Question: I'd like to use to decorate the integrand of a multiple integral so that it can be called by function as a . Ideally, the decorator should allow for an arbitrary number of variables, and an arbitrary number of additional parameters from the Nquad's argument. This is built off an excellent <URL>, but extended to the case of multiple variables and parameters.
As an example, suppose the following multiple integral with N variables and K parameters:

The following code works, but only for two variables and two parameters (N=2,K=2). It does not work for the more general case. This is because some of the arguments in the decorator are manually enumerated (xx[0],xx[1],xx[2],xx[3] inside the function). The decorator would have to be edited for every different number of variables or parameters. I'd like to avoid that, if possible. Note that the function itself takes advantage of Numpy objects and methods and so does not have this problem.
'''
import numpy as np
import scipy.integrate as si
import numba
from numba import cfunc,carray
from numba.types import intc, CPointer, float64
from scipy import LowLevelCallable
def jit_integrand_function(integrand_function):
jitted_function = numba.jit(integrand_function, nopython=True)
@cfunc(float64(intc, CPointer(float64)))
def wrapped(n, xx):
return jitted_function(xx[0], xx[1], xx[2], xx[3])
#xx = carray(xx,len(xx))
#return jitted_function(xx)
return LowLevelCallable(wrapped.ctypes)
@jit_integrand_function
def integrand(*args):
d = np.array([args])
return -np.exp(d.prod())
#Two variable, two parameter example
parms = np.array([2,3])
print si.nquad(integrand,[[0,1],[0,1]],parms)
'''
The ideal code would use just one decorator on the function to also run:
'''
#Three variable, three parameter example
parms2 = np.array([1,2,3])
print si.nquad(integrand,[[0,1],[0,1],[0,1]],parms2)
'''
The Numba <URL> attempt to implement this is in the two commented-out lines of code.
Help would be appreciated. Indeed, one of the Numba developers <URL> that SciPy integration was one of the reasons Numba was written, but that documentation and examples in this area are lacking.
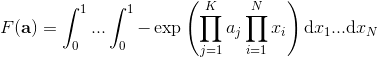
Answer: The following code works:
'''
import numpy as np
import scipy.integrate as si
import numba
from numba import cfunc,carray
from numba.types import intc, CPointer, float64
from scipy import LowLevelCallable
def jit_integrand_function(integrand_function):
jitted_function = numba.jit(integrand_function, nopython=True)
@cfunc(float64(intc, CPointer(float64)))
def wrapped(n, xx):
values = carray(xx,n)
return jitted_function(values)
return LowLevelCallable(wrapped.ctypes)
@jit_integrand_function
def integrand(args):
return -np.exp(args.prod())
#Two variable, two parameter example
parms = np.array([2,3])
print si.nquad(integrand,[[0,1],[0,1]],parms)
#Three variable, three parameter example
parms2 = np.array([1,2,3])
print si.nquad(integrand,[[0,1],[0,1],[0,1]],parms2)
'''